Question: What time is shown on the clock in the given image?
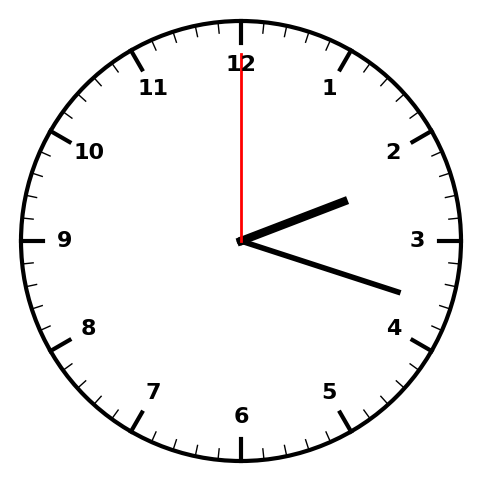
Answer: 02:18:00